RGB frame:
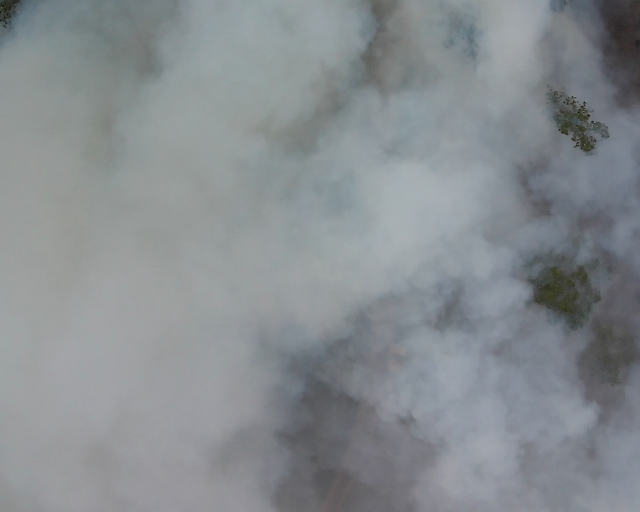
Thermal frame:
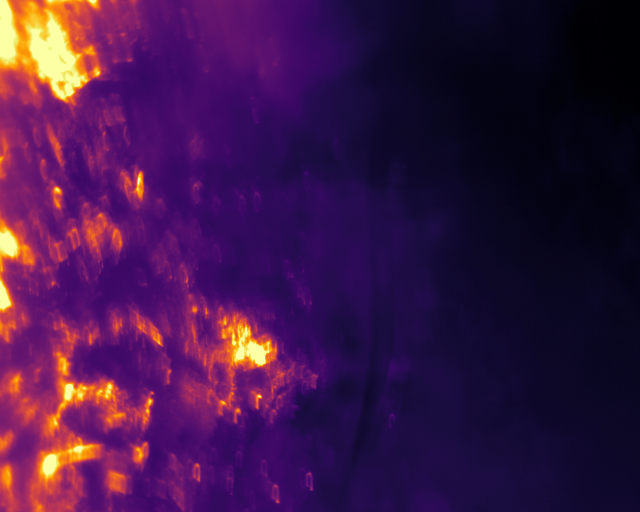
Captured: 2026-02-26 03:05:34
Pixels at or above 80 °C: 14174 (fraction of frame: 0.04326)